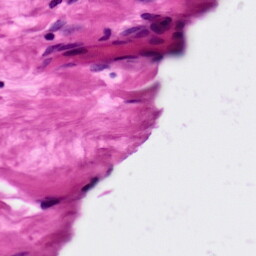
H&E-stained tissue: Ovarian